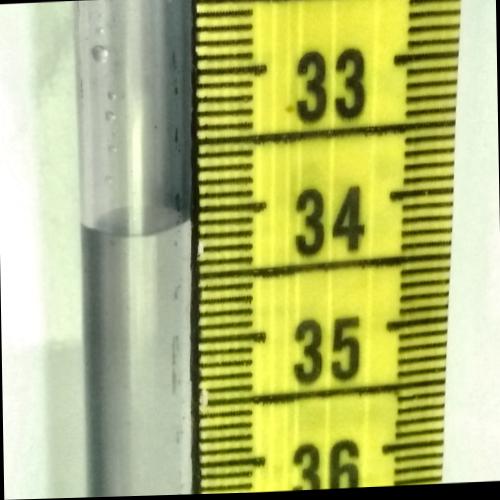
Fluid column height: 34.1 cm